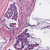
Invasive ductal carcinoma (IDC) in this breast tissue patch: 1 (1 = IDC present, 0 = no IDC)